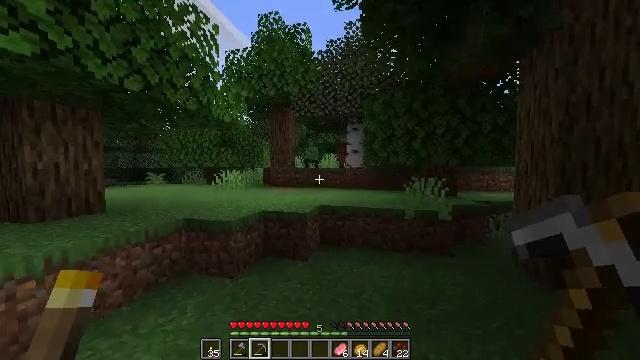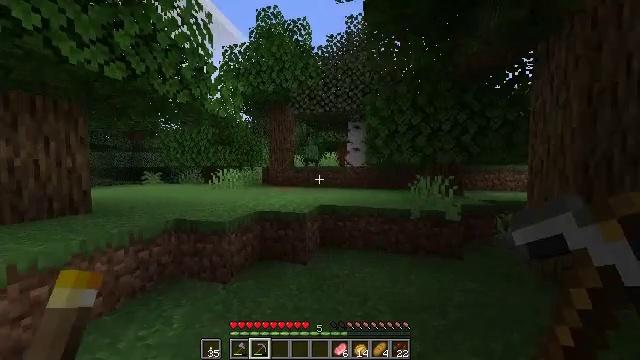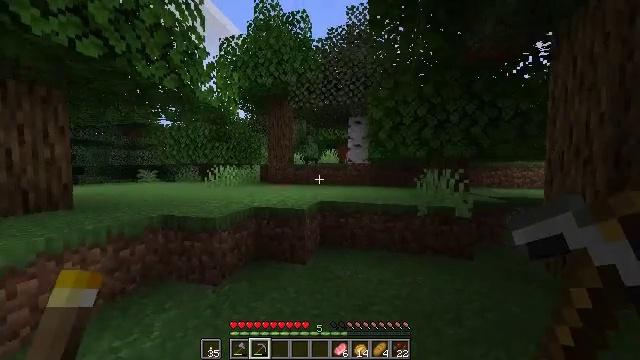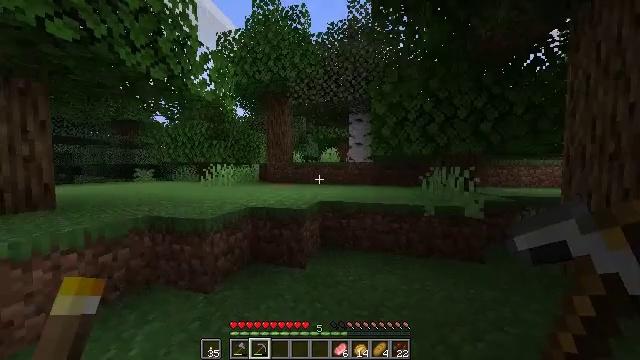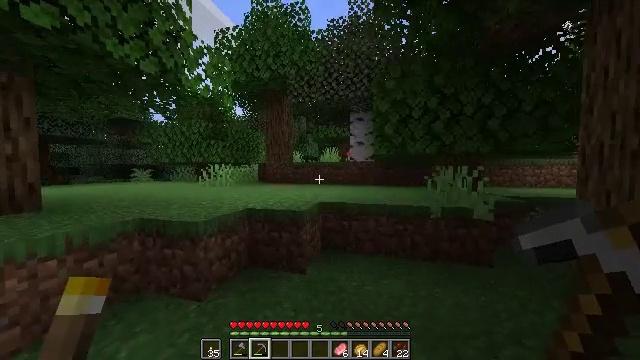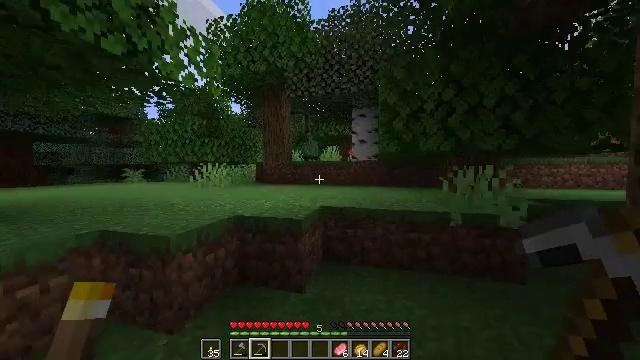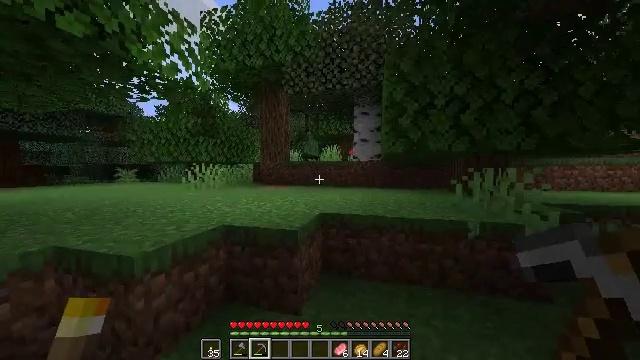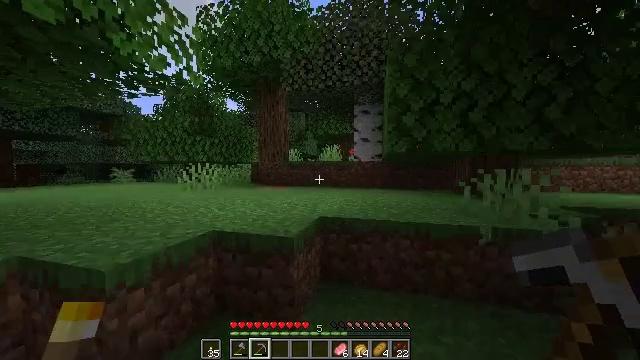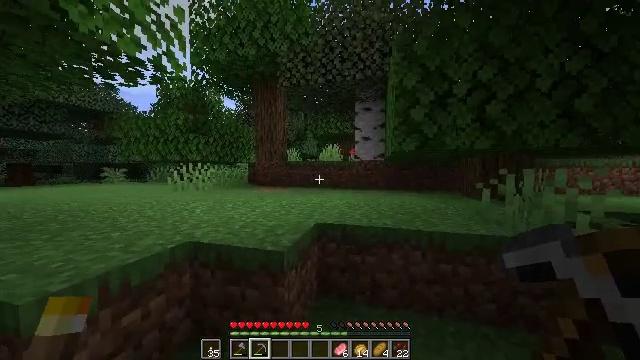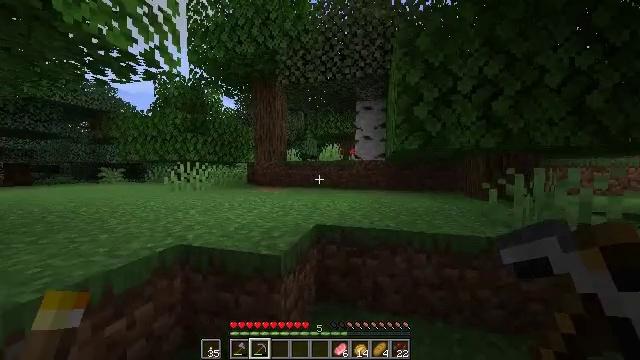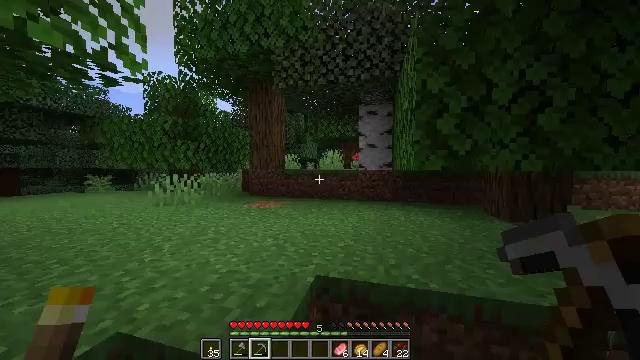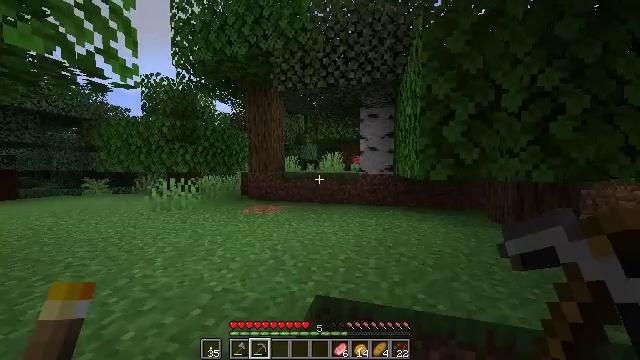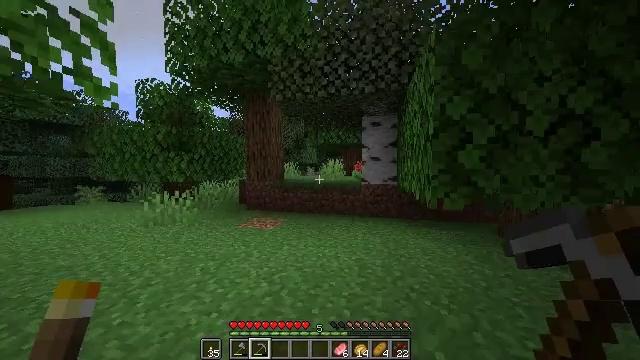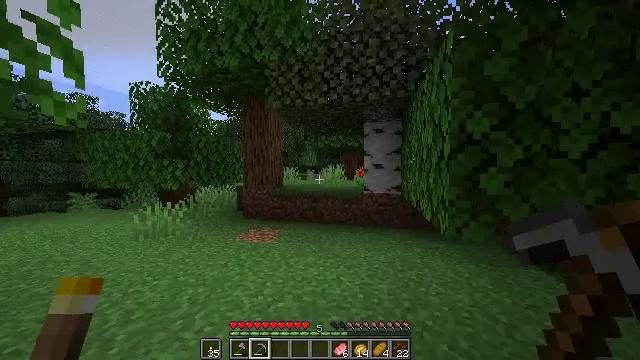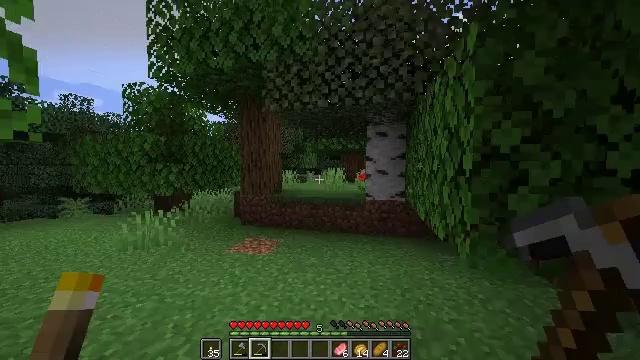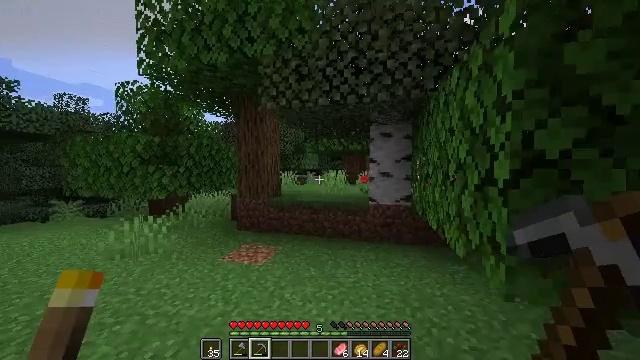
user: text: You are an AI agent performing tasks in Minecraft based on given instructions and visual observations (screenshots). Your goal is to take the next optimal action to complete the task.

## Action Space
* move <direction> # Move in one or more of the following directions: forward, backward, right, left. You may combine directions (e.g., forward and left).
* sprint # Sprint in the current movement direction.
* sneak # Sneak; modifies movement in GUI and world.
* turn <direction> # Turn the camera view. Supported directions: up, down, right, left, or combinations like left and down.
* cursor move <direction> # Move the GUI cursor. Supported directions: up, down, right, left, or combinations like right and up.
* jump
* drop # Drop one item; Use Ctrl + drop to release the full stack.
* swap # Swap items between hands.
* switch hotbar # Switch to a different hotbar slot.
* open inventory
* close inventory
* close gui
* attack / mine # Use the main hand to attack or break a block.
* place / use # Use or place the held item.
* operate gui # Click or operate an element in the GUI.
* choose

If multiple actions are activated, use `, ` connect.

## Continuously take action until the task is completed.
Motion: motion action
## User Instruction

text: Break the spruce leaves to clear the area.
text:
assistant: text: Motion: move forward, sprint
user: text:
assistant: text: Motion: move forward, sprint
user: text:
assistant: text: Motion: move forward, sprint
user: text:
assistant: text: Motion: move forward, sprint
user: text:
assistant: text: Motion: move forward, sprint
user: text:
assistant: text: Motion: move forward, sprint
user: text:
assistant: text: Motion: move forward, sprint
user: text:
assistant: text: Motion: move forward, sprint
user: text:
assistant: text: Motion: move forward, sprint
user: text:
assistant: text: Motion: move forward, sprint, jump
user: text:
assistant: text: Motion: move forward, sprint, jump
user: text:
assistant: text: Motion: move forward, sprint, jump
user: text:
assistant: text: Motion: move forward, sprint, jump
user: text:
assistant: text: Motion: move forward, sprint, jump
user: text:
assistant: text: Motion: move forward, sprint
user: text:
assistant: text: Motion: move forward, sprint
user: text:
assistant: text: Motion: move forward, sprint
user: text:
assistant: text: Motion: move forward, sprint
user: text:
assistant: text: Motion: move forward, sprint
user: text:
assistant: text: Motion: move forward, sprint
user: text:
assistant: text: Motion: move forward, sprint
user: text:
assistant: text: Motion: move forward, sprint
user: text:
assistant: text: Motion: move forward, sprint
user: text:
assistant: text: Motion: move forward, sprint
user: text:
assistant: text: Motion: move forward, sprint, turn right
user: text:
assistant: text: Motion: move forward, sprint
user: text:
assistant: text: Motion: move forward, sprint, turn right
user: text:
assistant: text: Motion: move forward, sprint
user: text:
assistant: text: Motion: move forward, sprint, jump
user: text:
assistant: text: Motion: move forward, sprint, jump